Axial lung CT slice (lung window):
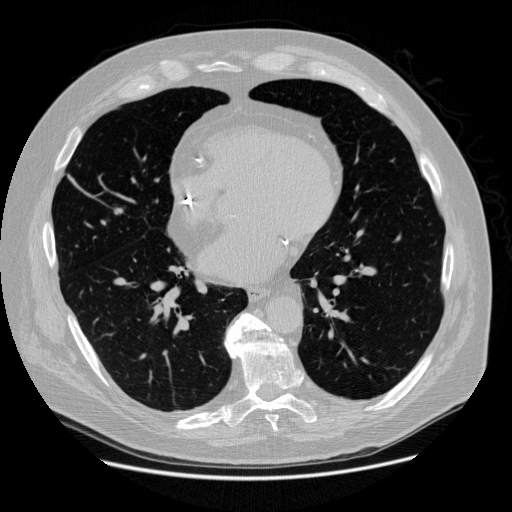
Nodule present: no